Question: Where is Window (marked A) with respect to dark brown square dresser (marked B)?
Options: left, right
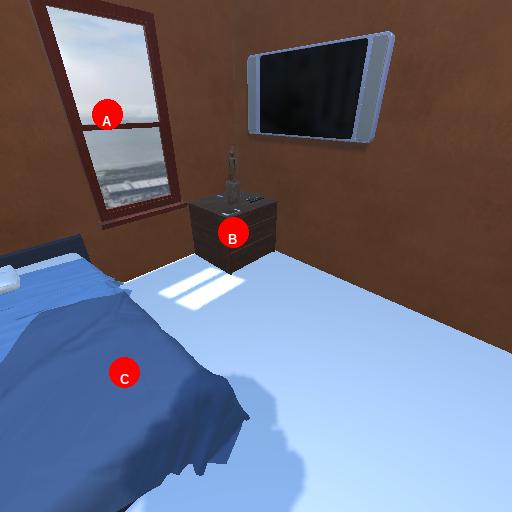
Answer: left